Question: When I've tried to link anchor like this:
'''
<a href="{{ urlFor('posts.show', {'postId': post.id}) }}">{{ post.title }}</a>
'''
I had a fatal error:
'''
Class 'Twig_SimpleFunction' not found
'''

But everything works perfect when I remove this link in the anchor. What could be the problem?
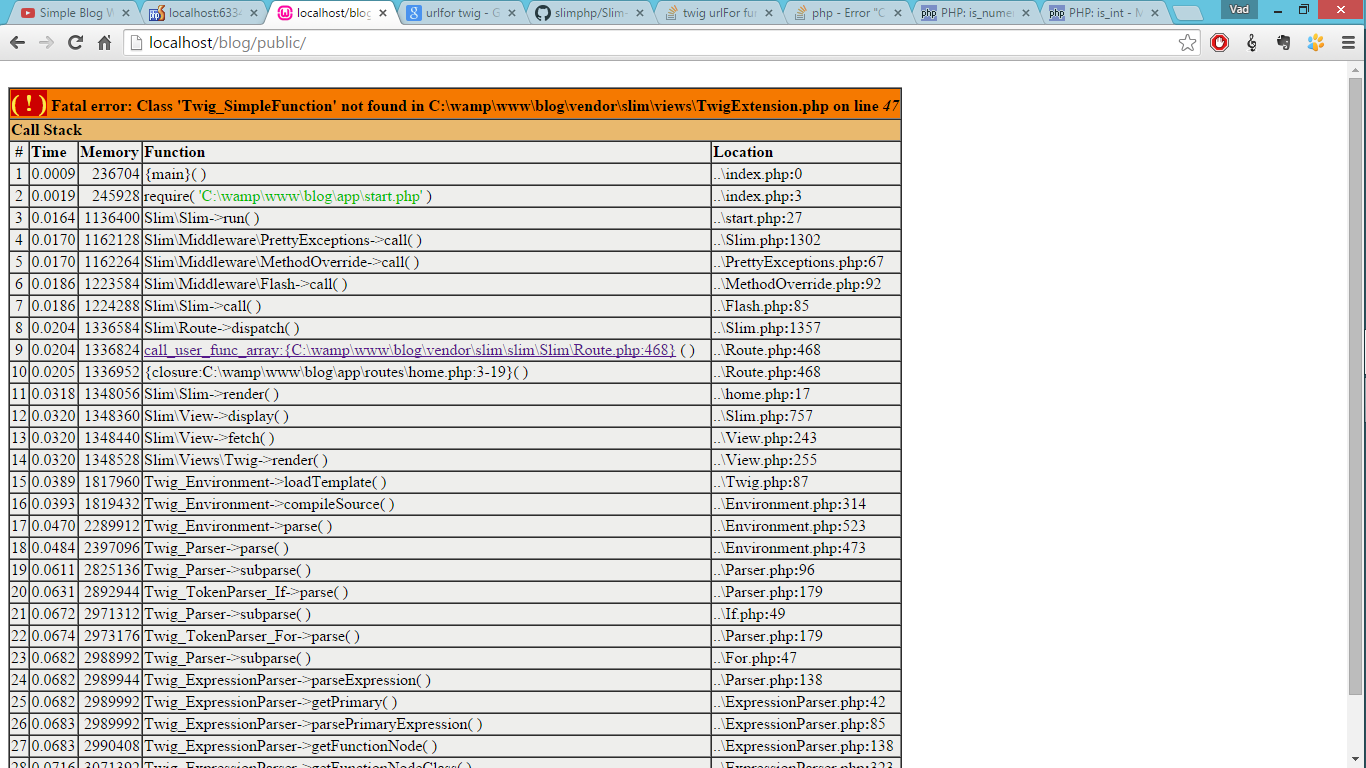
Answer: The '"Twig_SimpleFunction"' was introduced in the version between >1.11 and <=1.15, not in 1.x (as mentioned in the <URL>. That's a wrong information from the documentation.
Please try to install the version 1.15 for example.
This issue was already reported <URL>.